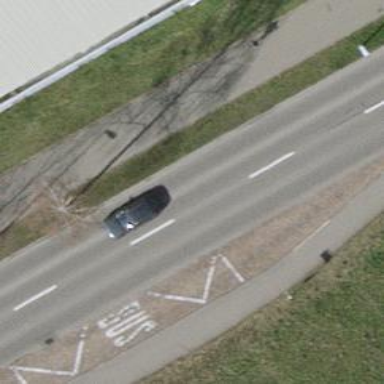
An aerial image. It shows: Bus stop equipped with public transport stop position.